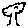
Label: tree